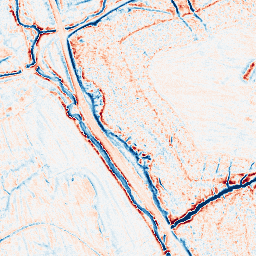
Category: classical
Decomposition family: gaussian
Decomposition parameters: sigma: 2
Upsampling method: quintic
Upsampling parameters: scale: 4
Upsampling scale: 4